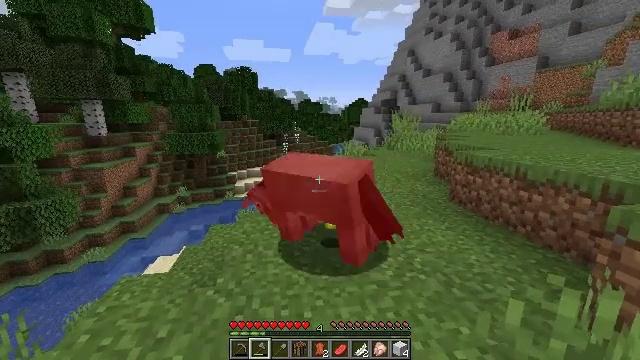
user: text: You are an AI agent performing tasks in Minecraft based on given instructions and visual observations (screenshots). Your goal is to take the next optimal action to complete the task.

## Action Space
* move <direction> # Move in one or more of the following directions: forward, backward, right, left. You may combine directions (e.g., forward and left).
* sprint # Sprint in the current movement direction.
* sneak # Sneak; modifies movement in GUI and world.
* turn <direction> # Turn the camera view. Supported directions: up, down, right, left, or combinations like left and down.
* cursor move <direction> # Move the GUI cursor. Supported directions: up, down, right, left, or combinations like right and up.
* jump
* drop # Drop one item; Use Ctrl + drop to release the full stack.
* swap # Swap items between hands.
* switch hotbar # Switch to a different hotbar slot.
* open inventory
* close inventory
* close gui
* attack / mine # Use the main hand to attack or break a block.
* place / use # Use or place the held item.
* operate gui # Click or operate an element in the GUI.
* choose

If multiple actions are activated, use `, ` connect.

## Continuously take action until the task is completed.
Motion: motion action
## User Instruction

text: Hunt a donkey.
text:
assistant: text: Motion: attack / mine